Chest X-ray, AP view. Patient: 49 years old, sex M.
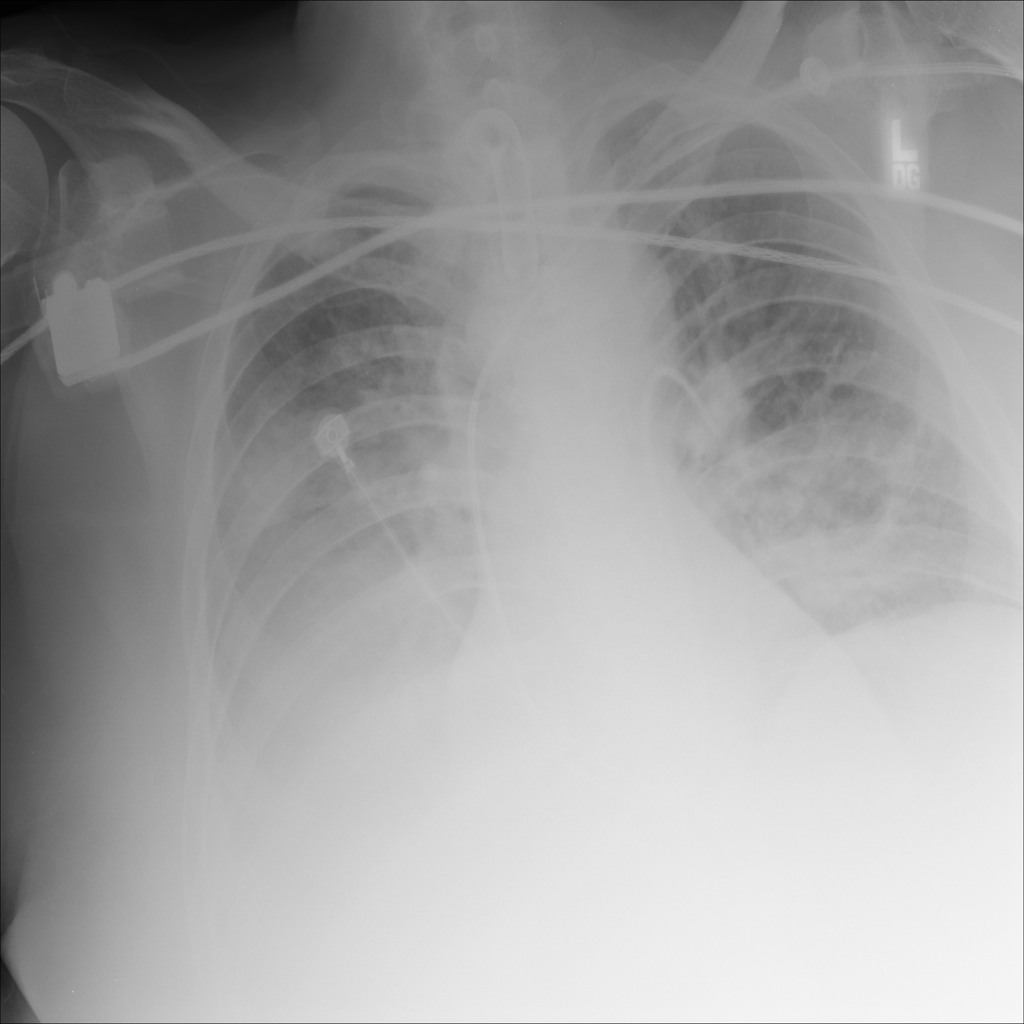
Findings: Infiltration